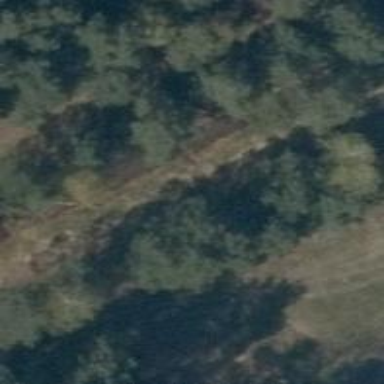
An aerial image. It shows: Path with grass surface and grade 5 track.